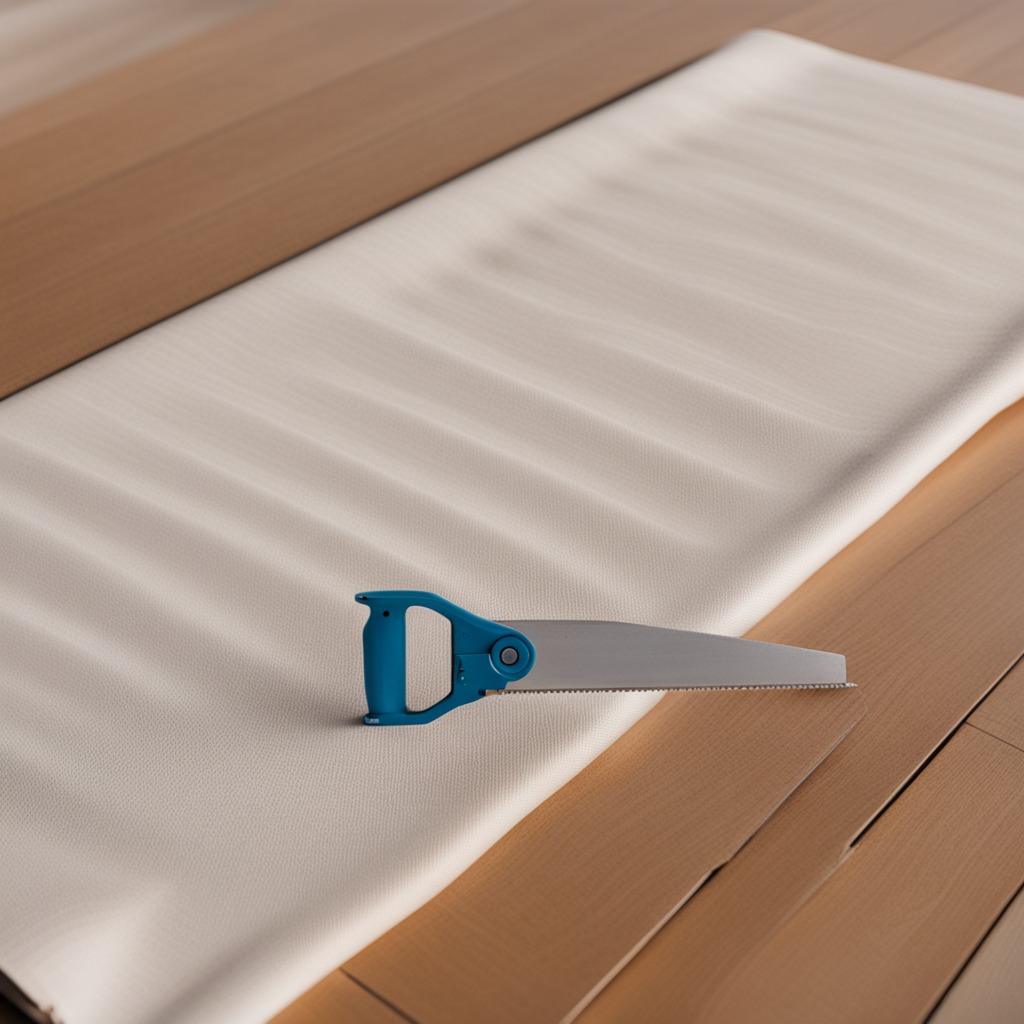
A metal saw is lying on a wooden table.